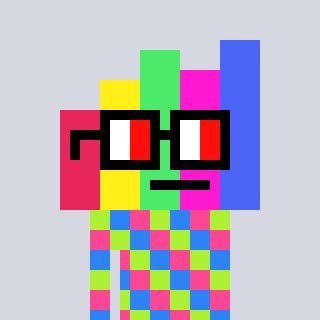
a pixel art character with square glasses with black frames and red eyes, a bar chart-shaped head and a gunk-colored body on a cool background